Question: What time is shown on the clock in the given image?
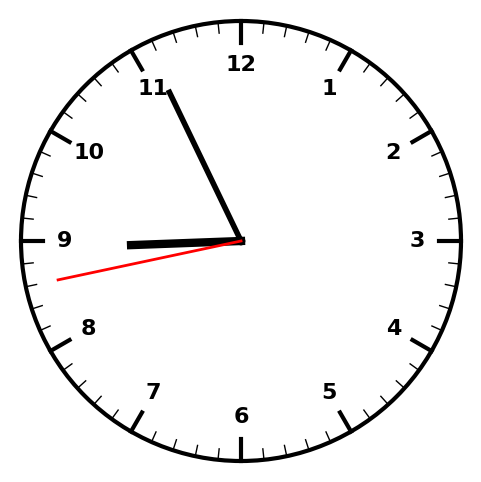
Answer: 08:55:43